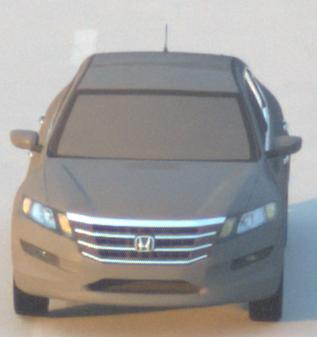
Make: Honda
Model: Crosstour
Detailed model: -
Model produced from: 2009
Model produced until: 2012
Doors: 4
Color: gray
Road condition: dry road
Daytime: sunrise or sunset
Contrast: medium contrast